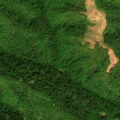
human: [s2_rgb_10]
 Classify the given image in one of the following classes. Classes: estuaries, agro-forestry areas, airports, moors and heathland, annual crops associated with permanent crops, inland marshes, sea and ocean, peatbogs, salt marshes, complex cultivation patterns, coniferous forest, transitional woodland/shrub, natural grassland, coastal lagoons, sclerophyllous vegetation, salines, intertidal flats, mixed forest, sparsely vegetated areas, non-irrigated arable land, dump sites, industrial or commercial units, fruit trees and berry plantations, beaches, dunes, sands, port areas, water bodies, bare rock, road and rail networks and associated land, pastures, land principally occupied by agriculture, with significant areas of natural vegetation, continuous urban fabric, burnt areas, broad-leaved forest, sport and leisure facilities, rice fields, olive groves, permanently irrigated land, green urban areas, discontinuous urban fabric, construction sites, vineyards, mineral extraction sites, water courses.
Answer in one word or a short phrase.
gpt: complex cultivation patterns, broad-leaved forest